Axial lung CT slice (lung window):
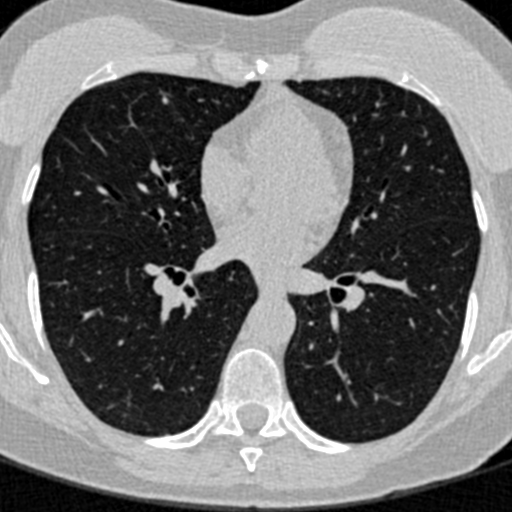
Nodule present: yes
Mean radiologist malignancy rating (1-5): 3